Here is the time-frequency representation (spectrogram) of a rolling-element bearing's vibration measurement. Classify the bearing condition as one of: normal, inner_race, outer_race, ball.
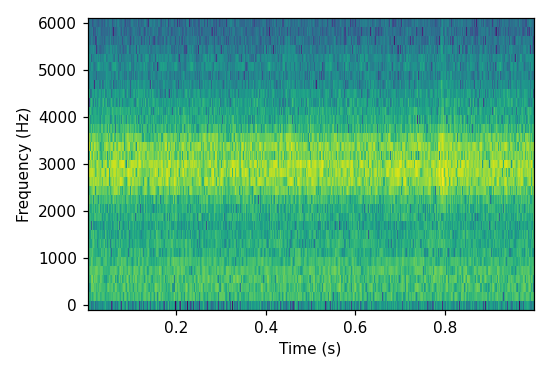
Answer: outer_race